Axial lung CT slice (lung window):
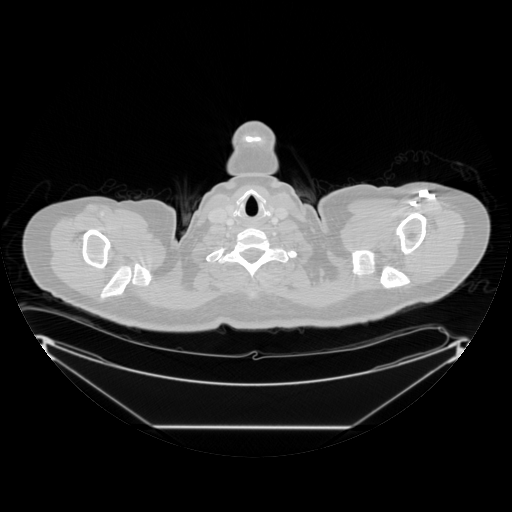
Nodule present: no